Field crop: maize
Growth stage: 2
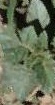
Species: datura